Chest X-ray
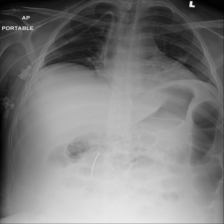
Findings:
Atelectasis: negative
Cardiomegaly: negative
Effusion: negative
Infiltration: negative
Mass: negative
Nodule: negative
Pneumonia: negative
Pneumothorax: negative
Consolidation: negative
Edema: negative
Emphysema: negative
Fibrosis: negative
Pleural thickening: negative
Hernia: negative